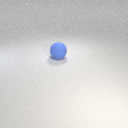
large blue rubber sphere